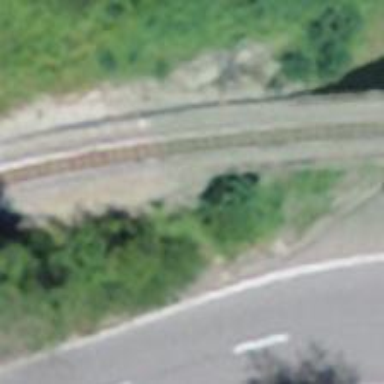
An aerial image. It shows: Narrow-gauge railway with single track. The railway is electrified with contact line.